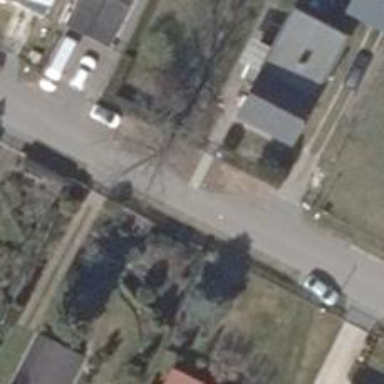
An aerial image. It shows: Traffic calming feature called choker.